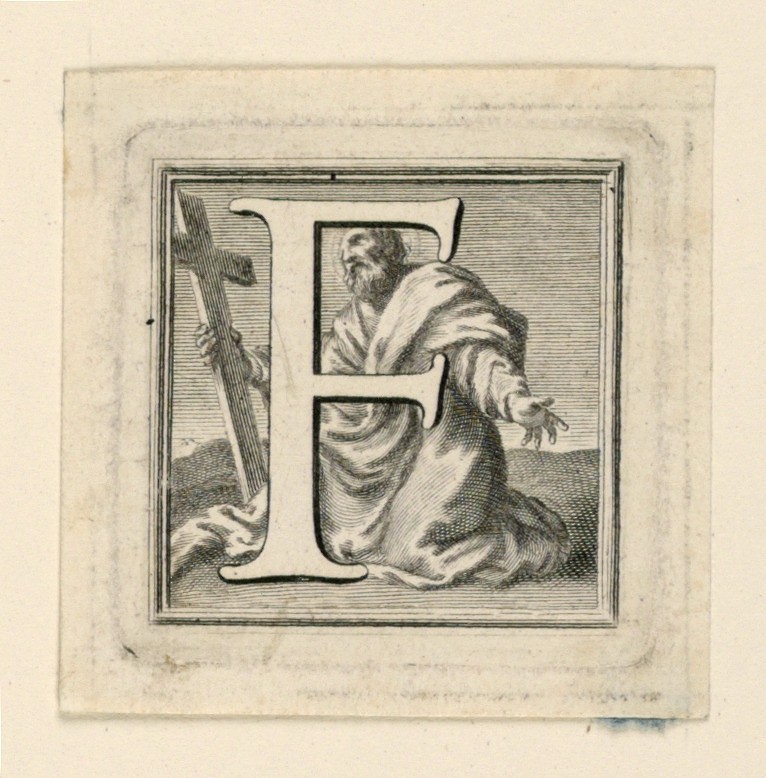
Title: Decorated Capital Letter F
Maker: Jakob Frey, Swiss, active Italy, 1681 - 1752
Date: ca. 1715
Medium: Engraving on paper
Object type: Print
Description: Letter F before St. Philip (= Filipo) adoring a cross.